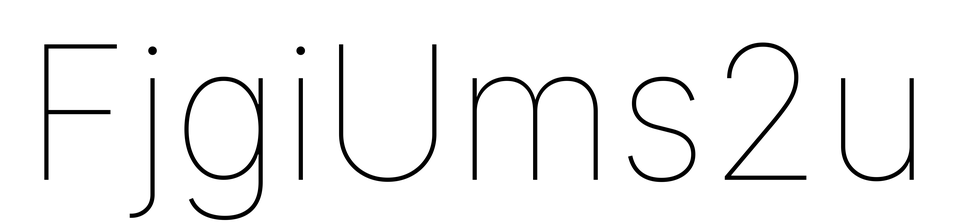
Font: Inter_Thin